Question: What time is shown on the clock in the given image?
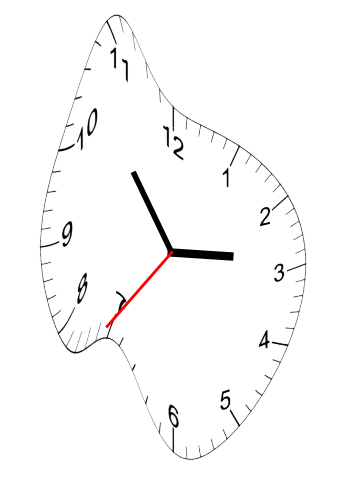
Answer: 02:53:36